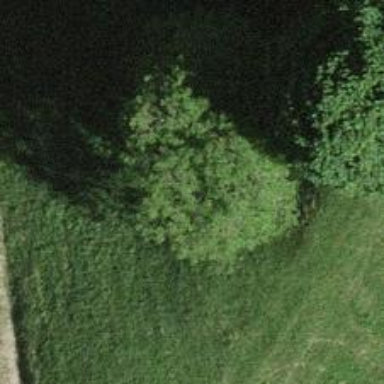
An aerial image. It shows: Single tag "natural: tree."